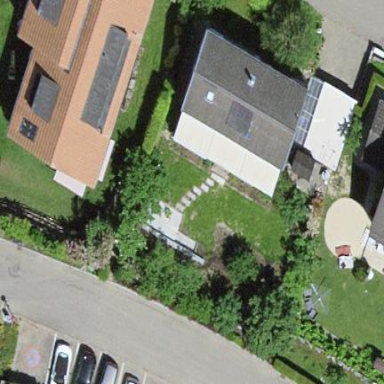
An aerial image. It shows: Detached building.